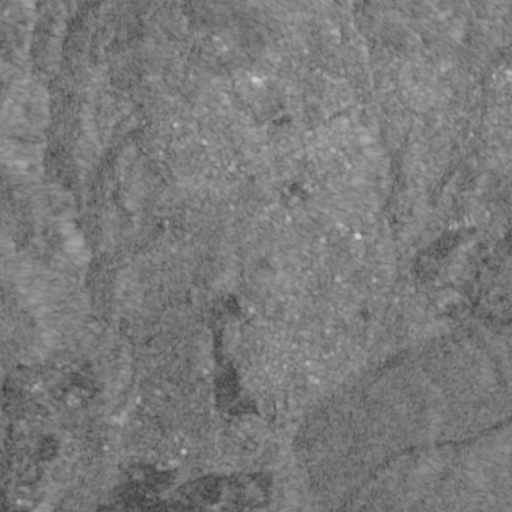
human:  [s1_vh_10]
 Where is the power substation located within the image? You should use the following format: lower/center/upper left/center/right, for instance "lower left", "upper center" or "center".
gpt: The power substation is located in the lower center of the image.
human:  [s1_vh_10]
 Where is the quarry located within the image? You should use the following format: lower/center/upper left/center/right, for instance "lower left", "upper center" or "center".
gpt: The quarry is located in the upper left of the image.
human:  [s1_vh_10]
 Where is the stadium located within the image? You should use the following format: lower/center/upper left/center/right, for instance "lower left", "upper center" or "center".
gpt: The stadium is located in the upper center of the image.
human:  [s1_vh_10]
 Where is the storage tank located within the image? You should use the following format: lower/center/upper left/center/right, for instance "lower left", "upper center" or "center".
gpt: The storage tank is located in the upper right of the image.
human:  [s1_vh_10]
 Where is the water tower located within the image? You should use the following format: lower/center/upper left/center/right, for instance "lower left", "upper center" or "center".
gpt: The water tower is located in the upper center of the image.
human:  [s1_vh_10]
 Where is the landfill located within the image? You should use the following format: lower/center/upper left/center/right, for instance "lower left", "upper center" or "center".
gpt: There is no landfill in the image.

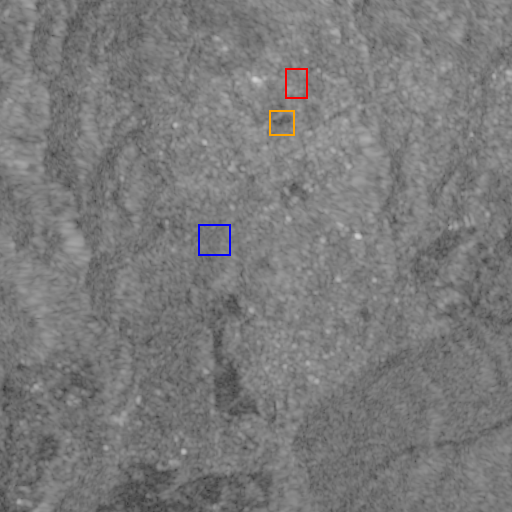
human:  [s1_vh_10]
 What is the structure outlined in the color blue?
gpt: The structure outlined in blue is a park.
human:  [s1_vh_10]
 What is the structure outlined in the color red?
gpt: The structure outlined in red is a parking lot.
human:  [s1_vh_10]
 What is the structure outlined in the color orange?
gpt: The structure outlined in orange is a stadium.
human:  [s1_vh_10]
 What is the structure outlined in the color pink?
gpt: There is no pink outline.